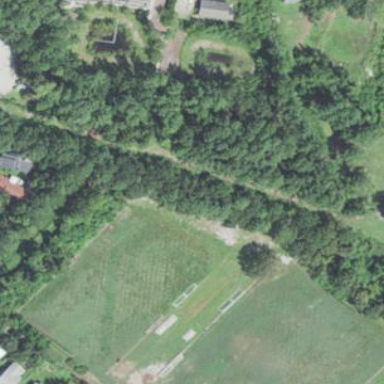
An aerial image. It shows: Soccer pitch for leisureland activities.